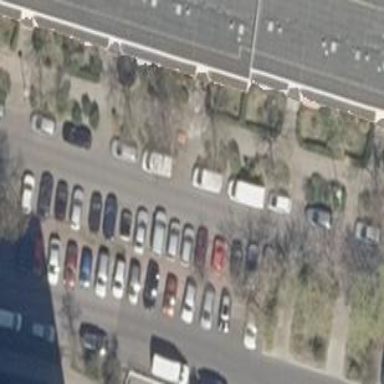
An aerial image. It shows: Street-side parking area with asphalt surface.